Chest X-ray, PA view. Patient: 62 years old, sex M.
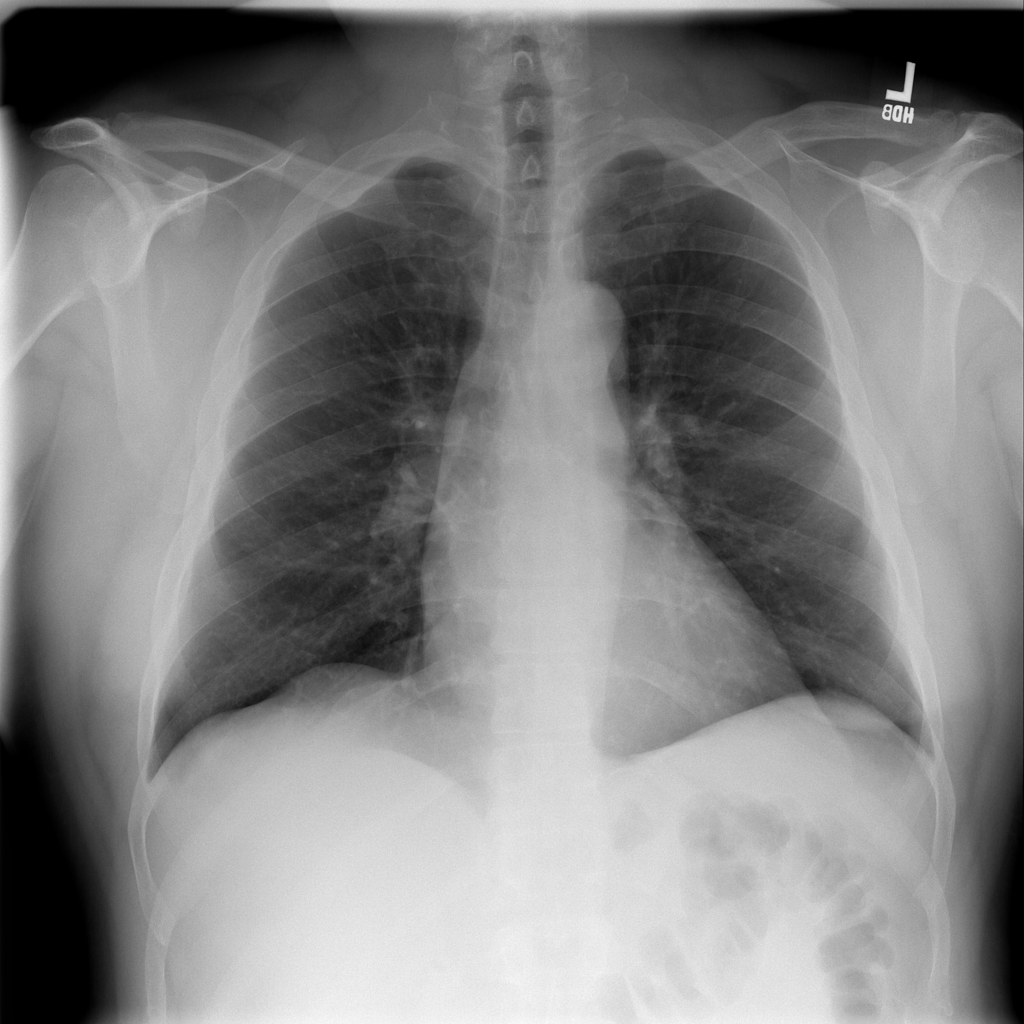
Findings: No Finding